Field crop: maize
Growth stage: 2
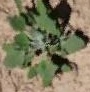
Species: chenopodium